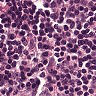
Metastatic tissue present: no